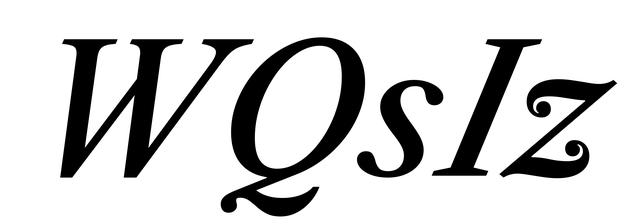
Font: LibreCaslonText-Italic_Medium_Italic